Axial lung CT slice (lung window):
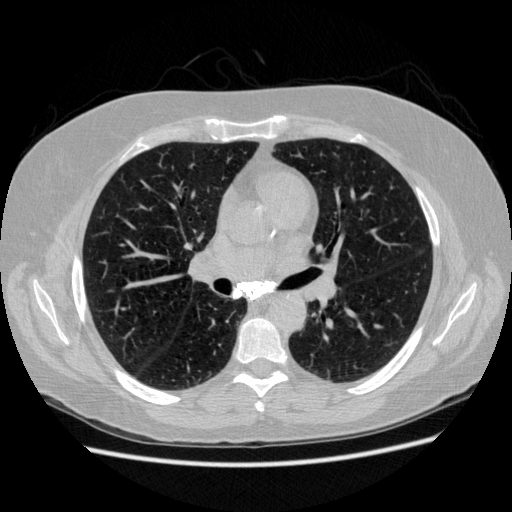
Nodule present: no